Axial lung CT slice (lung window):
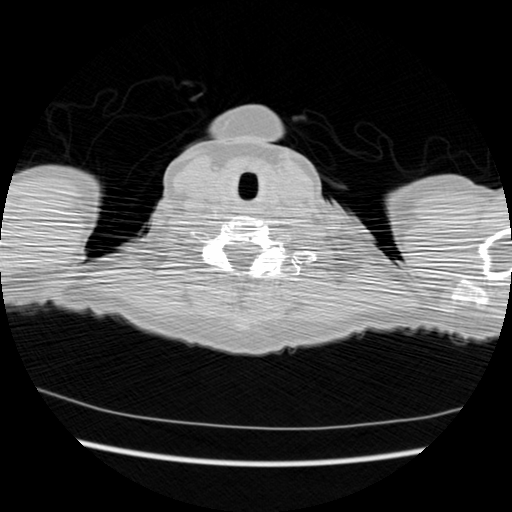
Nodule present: no